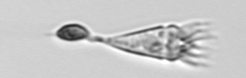
Label: Paratontonia_gracillima